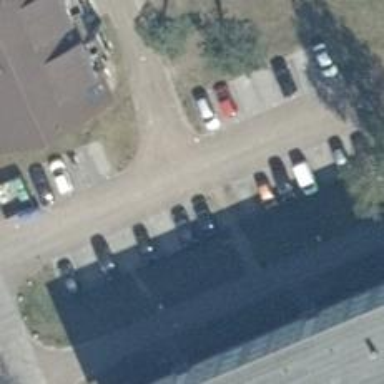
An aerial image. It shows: Parking aisle designated as service road.